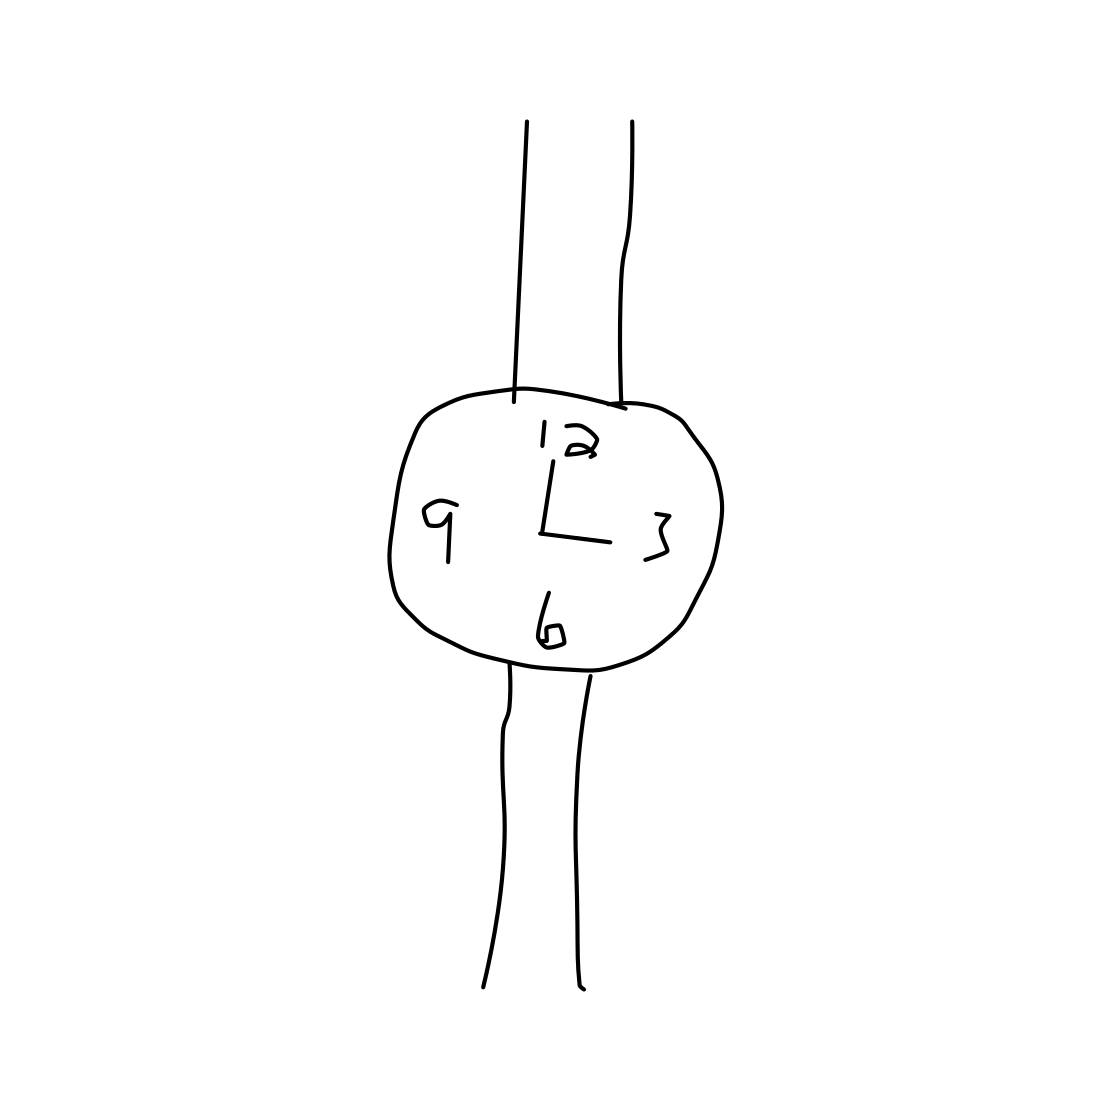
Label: wrist-watch